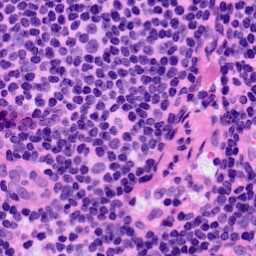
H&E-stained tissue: LymphNode